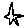
Label: star